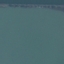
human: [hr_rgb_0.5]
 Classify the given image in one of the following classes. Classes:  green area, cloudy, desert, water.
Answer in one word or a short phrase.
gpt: water